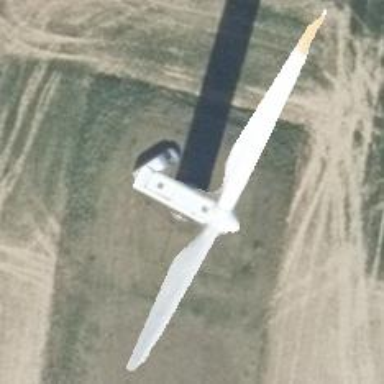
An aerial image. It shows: Wind turbine generating power.